Field crop: maize
Growth stage: 2
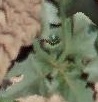
Species: datura